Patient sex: M
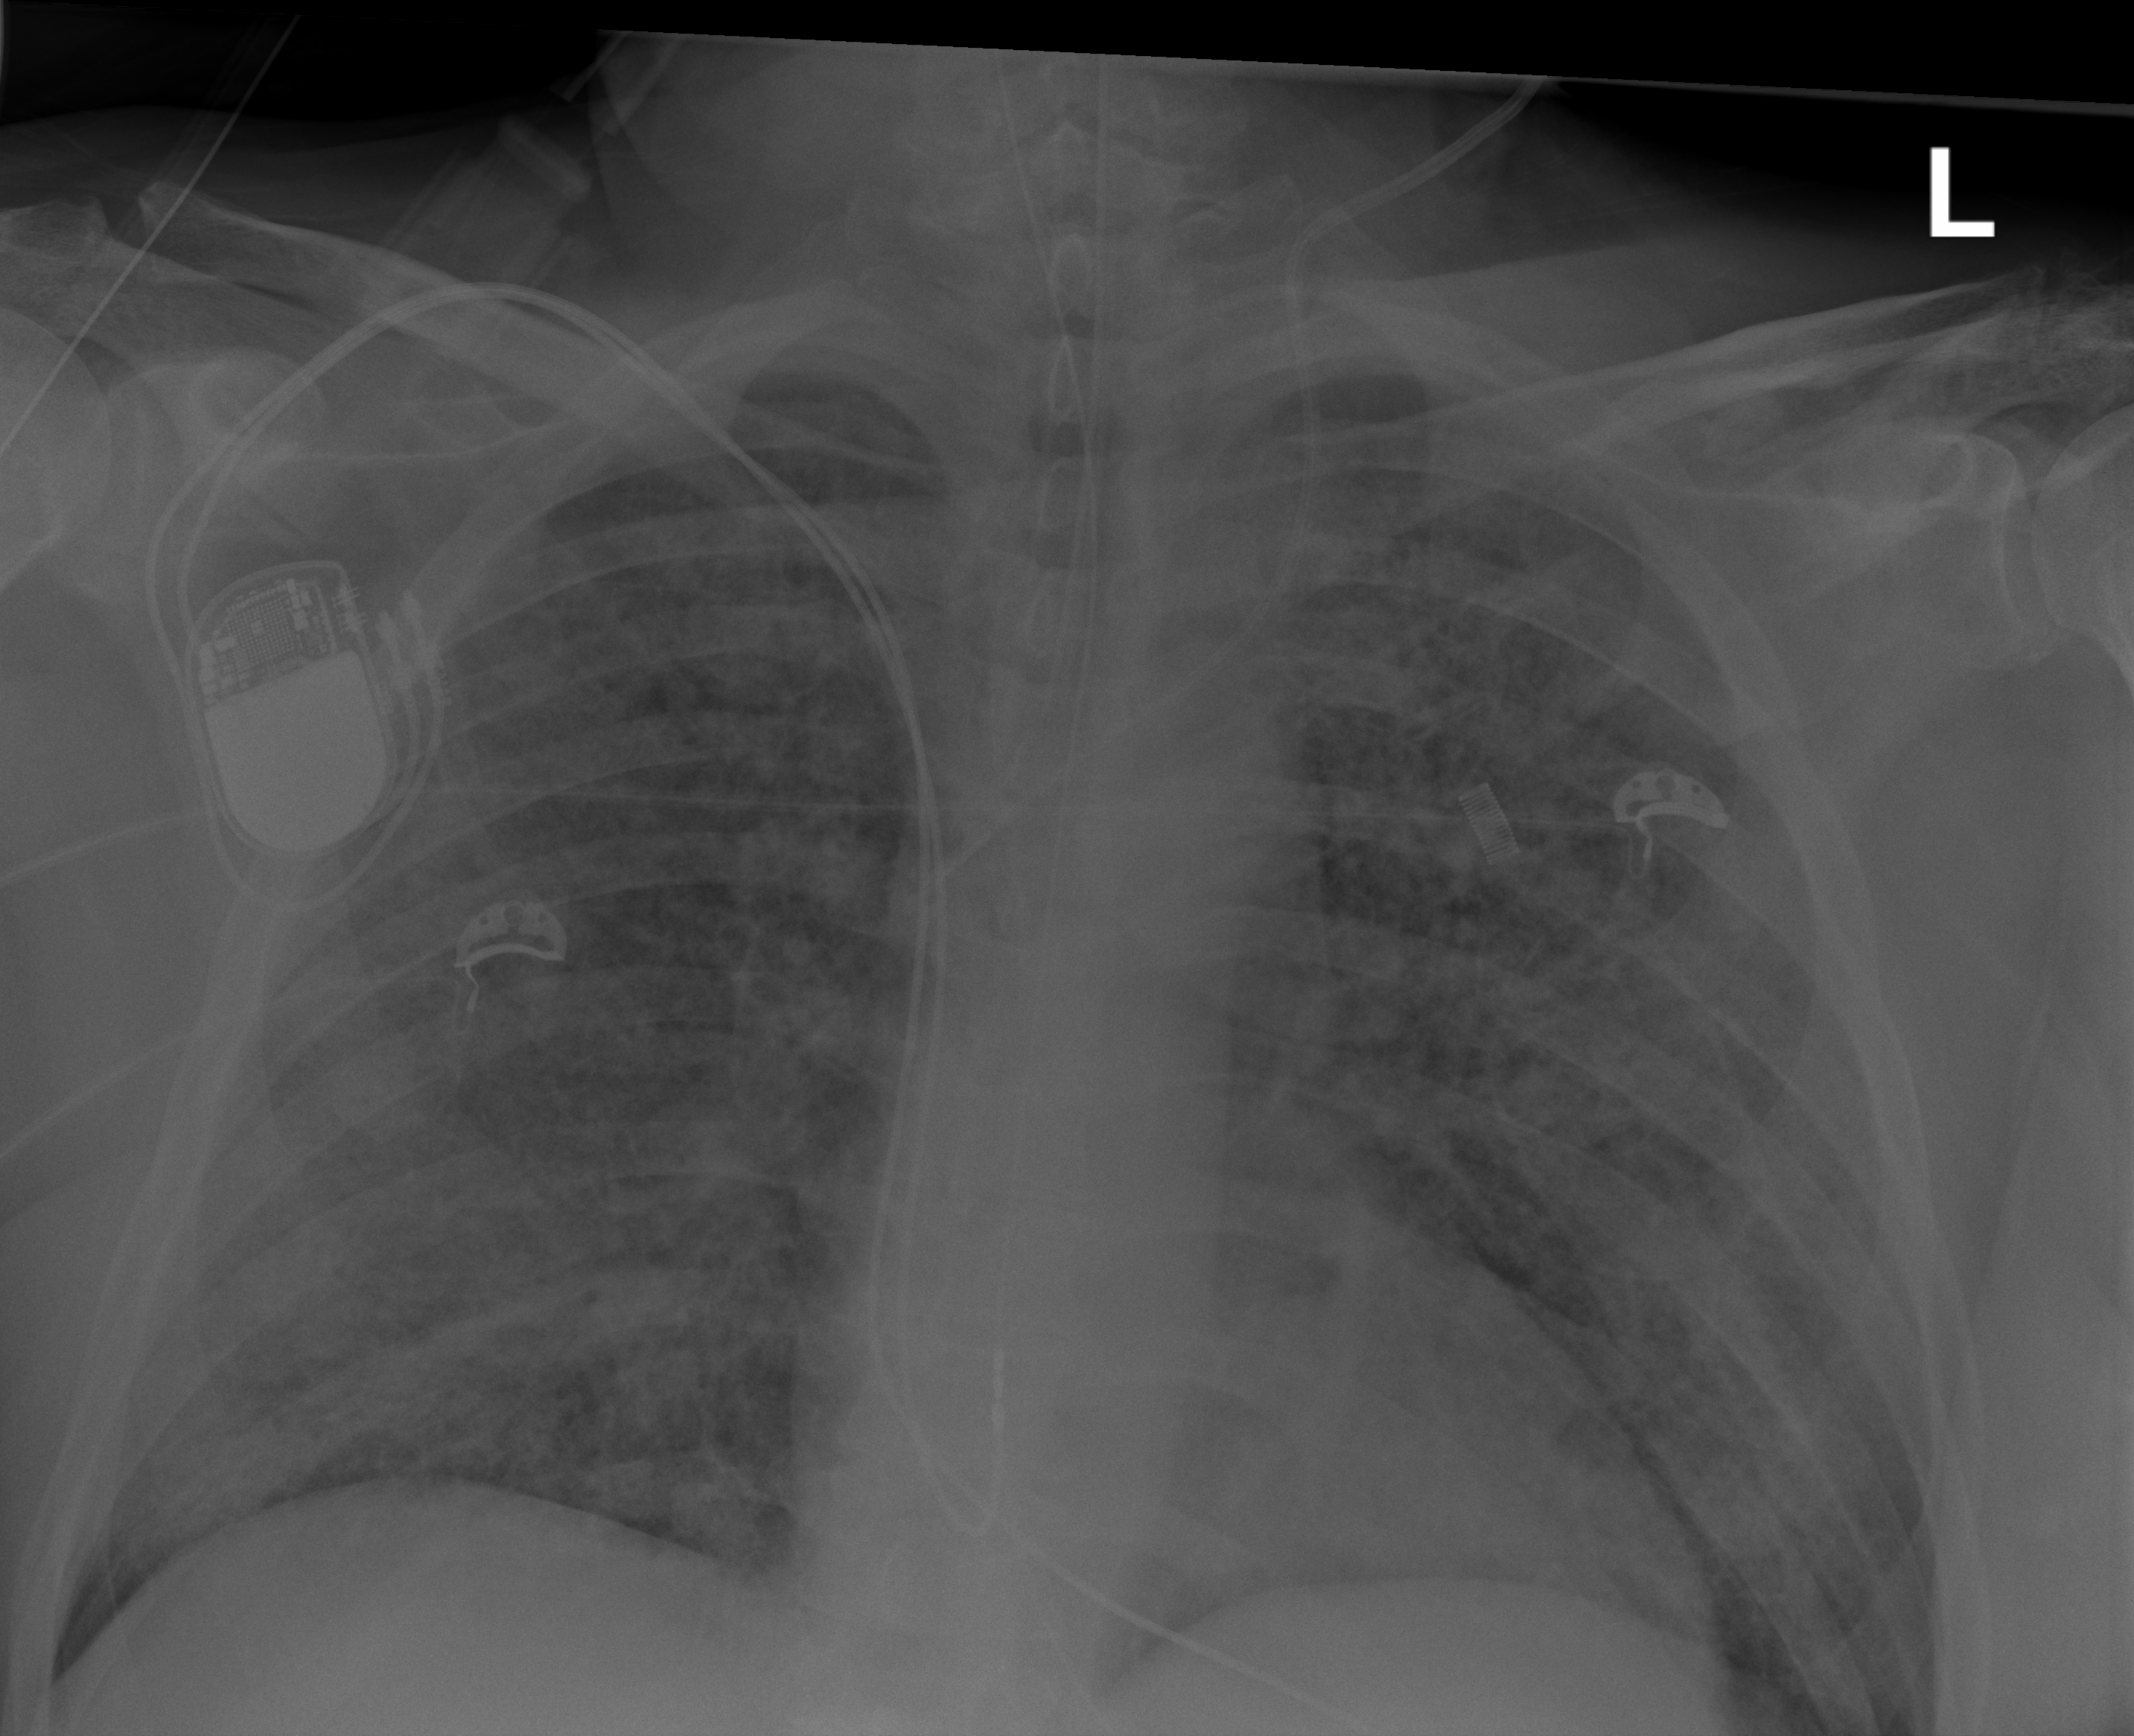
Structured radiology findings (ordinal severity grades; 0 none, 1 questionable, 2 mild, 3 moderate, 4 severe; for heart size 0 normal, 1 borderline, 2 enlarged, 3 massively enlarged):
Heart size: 0
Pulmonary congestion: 0
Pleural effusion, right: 0
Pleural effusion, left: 0
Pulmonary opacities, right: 4
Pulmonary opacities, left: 4
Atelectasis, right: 4
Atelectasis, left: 4